Question: i am using <URL> for to show data,
problem is, my few text is very long and it is not warping correctlly

xaml is like this :
'''
<GridView x:Name="itemGridView" Grid.Row="2" Margin="30,20,0,0" AutomationProperties.AutomationId="ItemsGridView" AutomationProperties.Name="Items" TabIndex="1" Grid.RowSpan="2" ItemsSource="{Binding EquipBookingCollection}" ItemTemplate="{StaticResource Standard250x250ItemTemplate}" SelectionMode="None" IsSwipeEnabled="false" IsItemClickEnabled="True" ItemClick="ItemView_ItemClick"/>
'''
and ItemTemplate is like this :
'''
<DataTemplate x:Key="Standard250x250ItemTemplate">
<Grid HorizontalAlignment="Left">
<StackPanel Margin="5">
<StackPanel Orientation="Horizontal" Margin="3,0">
<TextBlock Text="Start Time : " Style="{StaticResource TitleTextStyle}"></TextBlock>
<TextBlock Text="{Binding BookedFromDteTme }" TextWrapping="Wrap" Style="{StaticResource SubtitleTextStyle}" Margin="4,0,0,0"/>
</StackPanel>
<StackPanel Orientation="Horizontal" Margin="3,0">
<TextBlock Text="Finish Time: " Style="{StaticResource TitleTextStyle}" ></TextBlock>
<TextBlock Text="{Binding BookedToDteTme }" TextWrapping="Wrap" Style="{StaticResource SubtitleTextStyle}" Margin="4,0,0,0"/>
</StackPanel>
<StackPanel Orientation="Horizontal" Margin="3,0">
<TextBlock Text="Task Address : " Style="{StaticResource TitleTextStyle}" ></TextBlock>
<TextBlock Text="{Binding TaskAddress}" TextWrapping="Wrap" Style="{StaticResource SubtitleTextStyle}" Margin="4,0,0,0"/>
</StackPanel>
<StackPanel Orientation="Horizontal" Margin="3,0">
<TextBlock Text="Task Description : " Style="{StaticResource TitleTextStyle}" ></TextBlock>
<TextBlock Text="{Binding TaskDescription}" TextWrapping="Wrap" Style="{StaticResource SubtitleTextStyle}" Margin="4,0,0,0"/>
</StackPanel>
<StackPanel Orientation="Horizontal" Margin="3,0">
<TextBlock Text="Client Company : " Style="{StaticResource TitleTextStyle}" ></TextBlock>
<TextBlock Text="{Binding ClientCompany}" TextWrapping="Wrap" Style="{StaticResource SubtitleTextStyle}" Margin="4,0,0,0"/>
</StackPanel>
<StackPanel Orientation="Horizontal" Margin="3,0">
<TextBlock Text="Status Name : " Style="{StaticResource TitleTextStyle}" ></TextBlock>
<TextBlock Text="{Binding Status.Description}" TextWrapping="Wrap" Style="{StaticResource SubtitleTextStyle}" Margin="4,0,0,0" Foreground="Red"/>
</StackPanel>
</StackPanel>
</Grid>
</DataTemplate>
'''
please help me with this, thanks
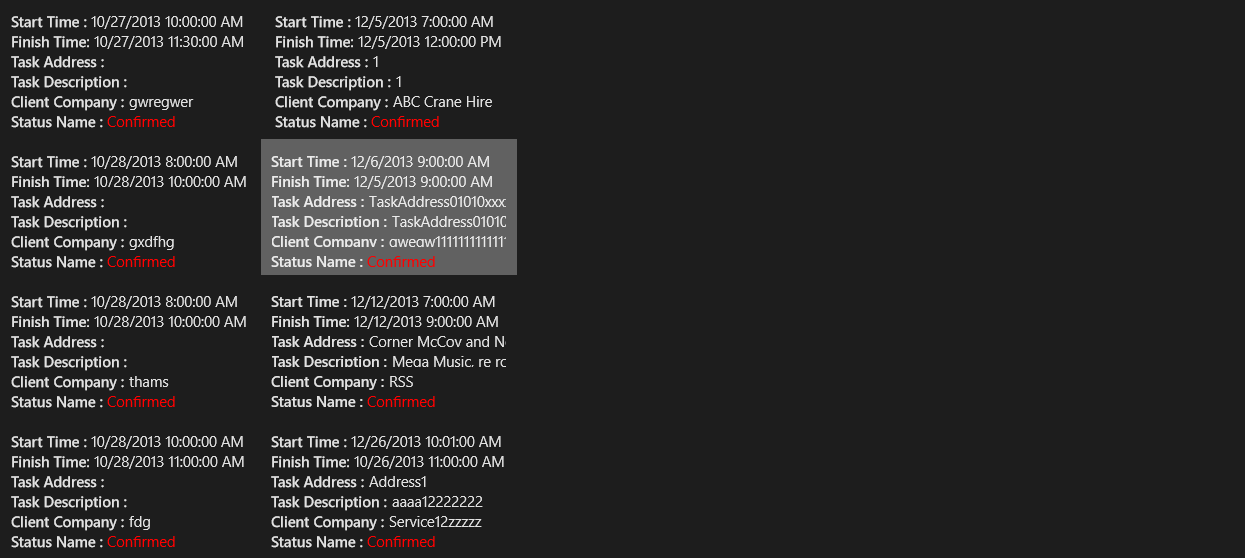
Answer: This is a related issue to <URL>
In short, you'll want to stop using StackPanel control and use the much better Grid control instead.